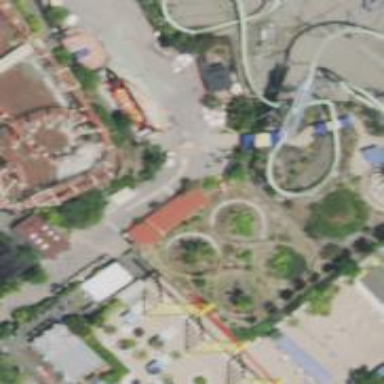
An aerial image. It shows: Thrilling roller coaster attraction.